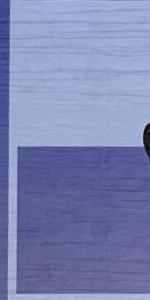
Label: Empty